Question: So I'm trying to create a multilevel user login page for Android Studio, I have a working basic login. I added user levels to the database but my application keeps crashing. I'm using Android Studio and Firebase as backend.
Login.Class
'''
private void checkUserType() {
DatabaseReference databaseReference = firebaseDatabase.getReference().child("Users").child(firebaseAuth.getUid());
databaseReference.addValueEventListener(new ValueEventListener() {
@Override
public void onDataChange(@NonNull DataSnapshot dataSnapshot) {
UserProfile userProfile = dataSnapshot.getValue(UserProfile.class);
int userType = (userProfile.getUsertype());
switch (userType) {
case 0:
startActivity(new Intent(Login.this, DoctorActivity.class));
break;
case 1:
startActivity(new Intent(Login.this, MainActivity.class));
break;
}
}
@Override
public void onCancelled(@NonNull DatabaseError databaseError) {}
});
}
'''
This is what my database looks like:

Logcat:
> Process: com.example.trixiavillarama.hope, PID: 5524
java.lang.NullPointerException: Attempt to invoke virtual method 'com.google.firebase.database.DatabaseReference com.google.firebase.database.FirebaseDatabase.getReference()' on a null object reference
at com.example.trixiavillarama.hope.Login.checkUserType(Login.java:124)
at com.example.trixiavillarama.hope.Login.checkEmailVerification(Login.java:116)
at com.example.trixiavillarama.hope.Login.access$300(Login.java:26)
at com.example.trixiavillarama.hope.Login$4.onComplete(Login.java:91)
at com.google.android.gms.tasks.zzj.run(Unknown Source:23)
at android.os.Handler.handleCallback(Handler.java:873)
at android.os.Handler.dispatchMessage(Handler.java:99)
at android.os.Looper.loop(Looper.java:193)
at android.app.ActivityThread.main(ActivityThread.java:6669)
at java.lang.reflect.Method.invoke(Native Method)
at com.android.internal.os.RuntimeInit$MethodAndArgsCaller.run(RuntimeInit.java:493)
at com.android.internal.os.ZygoteInit.main(ZygoteInit.java:858)
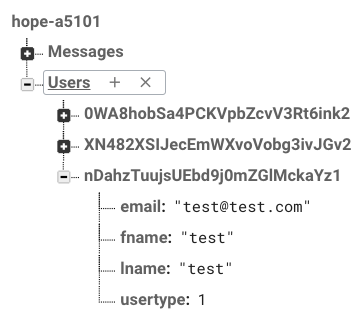
Answer: You are getting the following error:
> java.lang.NullPointerException: Attempt to invoke virtual method 'com.google.firebase.database.DatabaseReference com.google.firebase.database.FirebaseDatabase.getReference()' on a null object reference
Because your 'firebaseDatabase' object is 'null', you forgot to initialize it. To solve this, please add the following line of code:
'''
FirebaseDatabase firebaseDatabase = FirebaseDatabase.getInstance();
'''
Right before the following line of code:
'''
DatabaseReference databaseReference = firebaseDatabase.getReference().child("Users").child(firebaseAuth.getUid());
'''